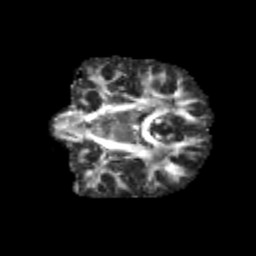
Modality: FA
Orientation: coronal
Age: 12
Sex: male
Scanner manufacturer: siemens
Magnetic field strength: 3 T
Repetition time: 3.8 s
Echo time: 0.07 s